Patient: sex M, age 47
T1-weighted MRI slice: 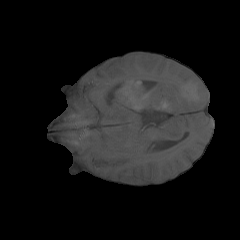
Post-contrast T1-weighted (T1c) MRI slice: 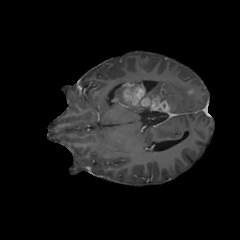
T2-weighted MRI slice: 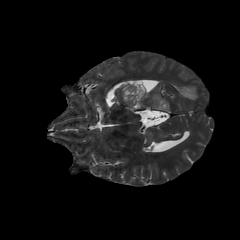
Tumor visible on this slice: yes
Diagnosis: Glioblastoma, IDH-wildtype
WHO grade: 4